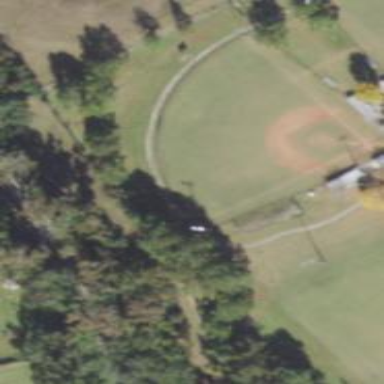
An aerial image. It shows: Baseball pitch for leisure land.